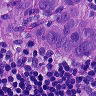
Metastatic tissue present: yes